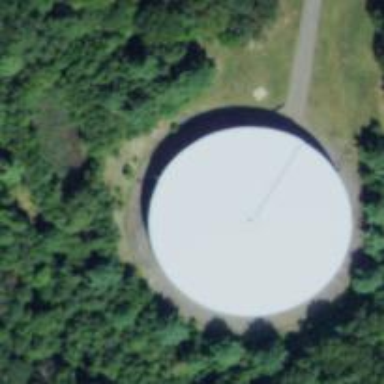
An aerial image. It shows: Storage tank that is man-made.